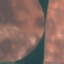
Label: AnnualCrop